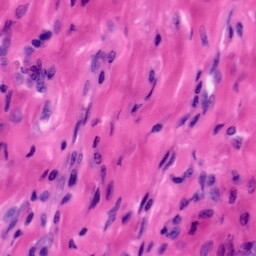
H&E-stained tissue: Tonsil